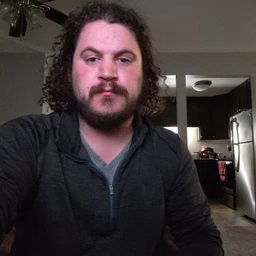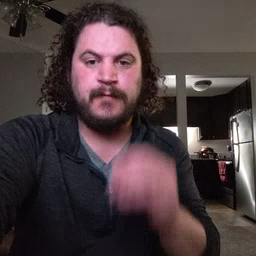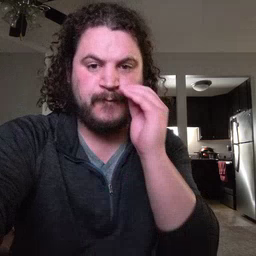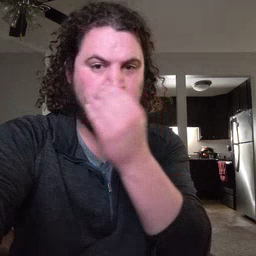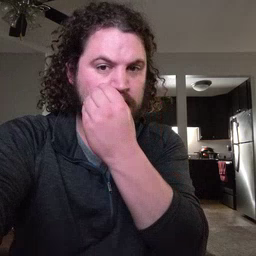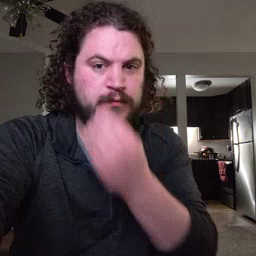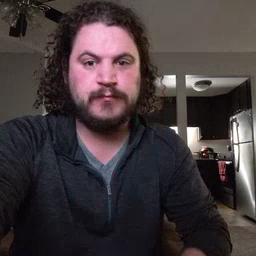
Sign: flower